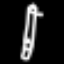
Label: pencil